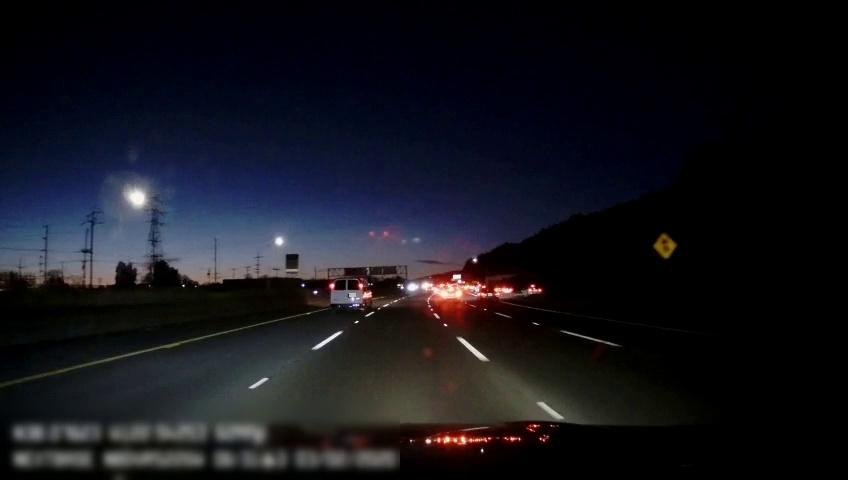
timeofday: Night
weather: Other
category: Drivable Space
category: Vehicles | Car
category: Vehicles | Van
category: Vehicles | Car
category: Vehicles | Car
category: Lanes | Alternate Lane
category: Lanes | Alternate Lane
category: Lanes | Alternate Lane
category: Lanes | Alternate Lane
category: Lanes | Alternate Lane
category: Traffic | Signs